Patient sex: M
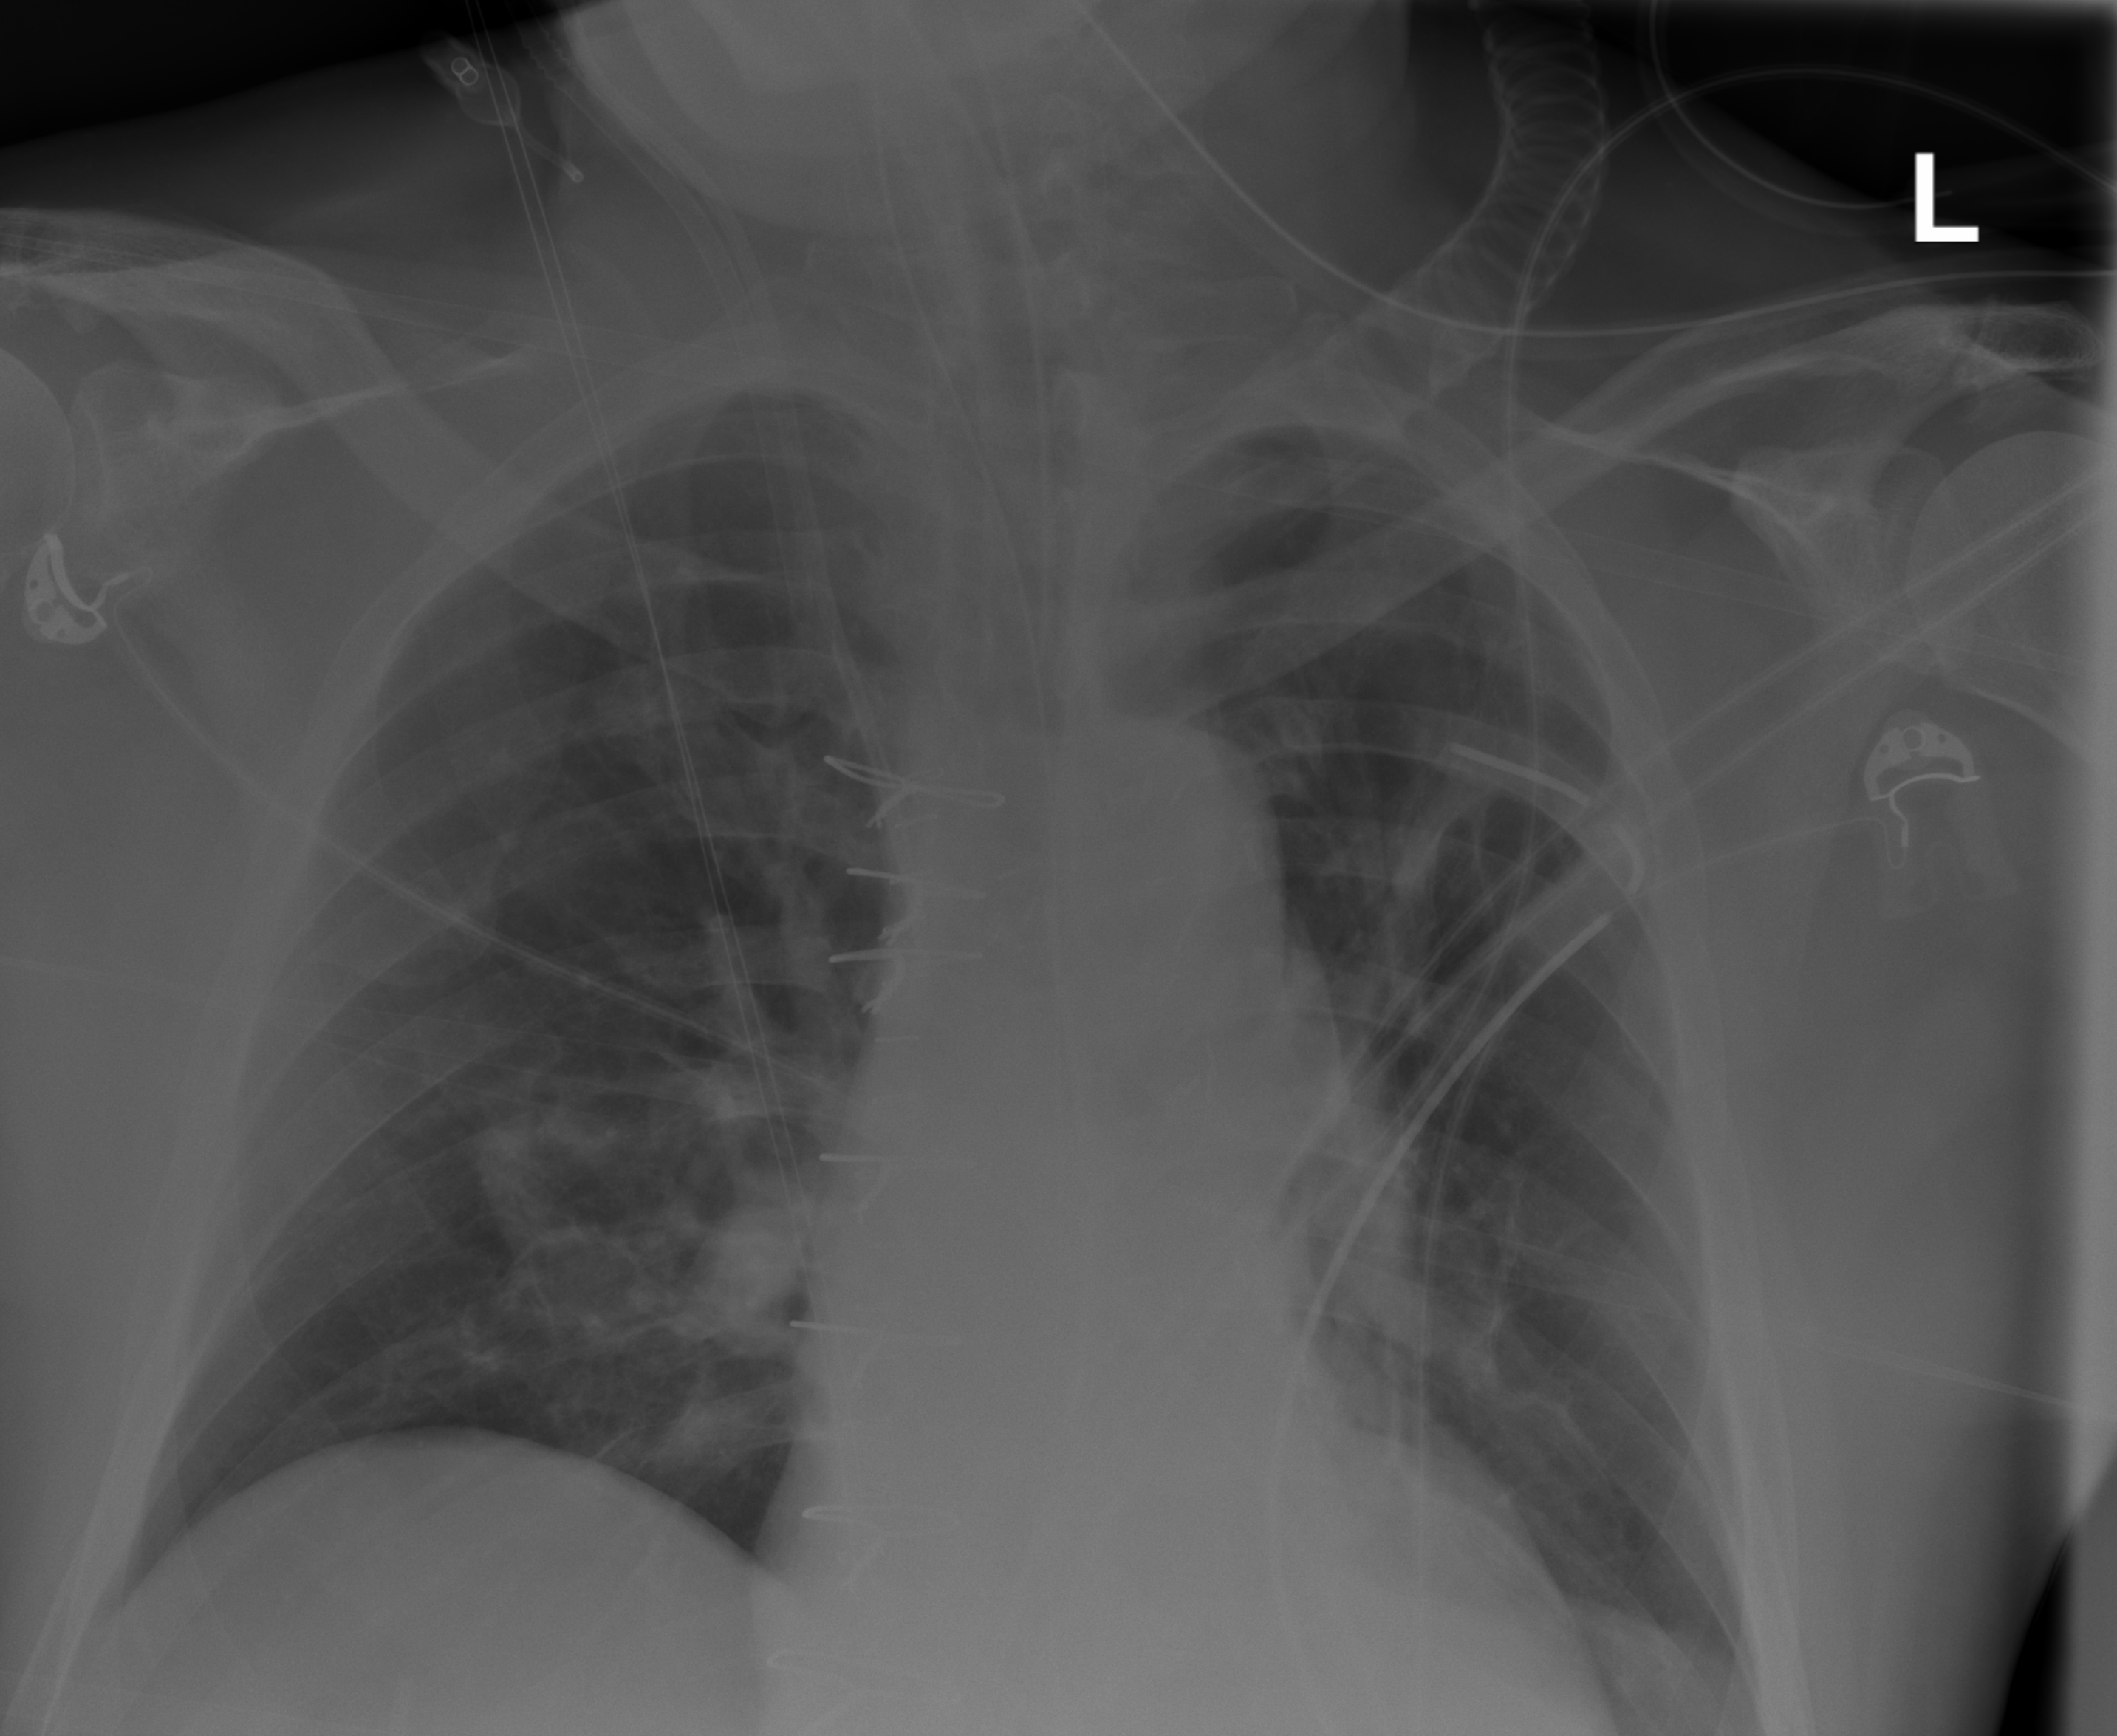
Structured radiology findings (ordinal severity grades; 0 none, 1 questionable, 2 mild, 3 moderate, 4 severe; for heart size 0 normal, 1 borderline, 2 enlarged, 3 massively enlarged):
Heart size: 0
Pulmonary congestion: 1
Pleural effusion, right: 0
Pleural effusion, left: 0
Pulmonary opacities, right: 0
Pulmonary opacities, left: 0
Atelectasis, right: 2
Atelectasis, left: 1